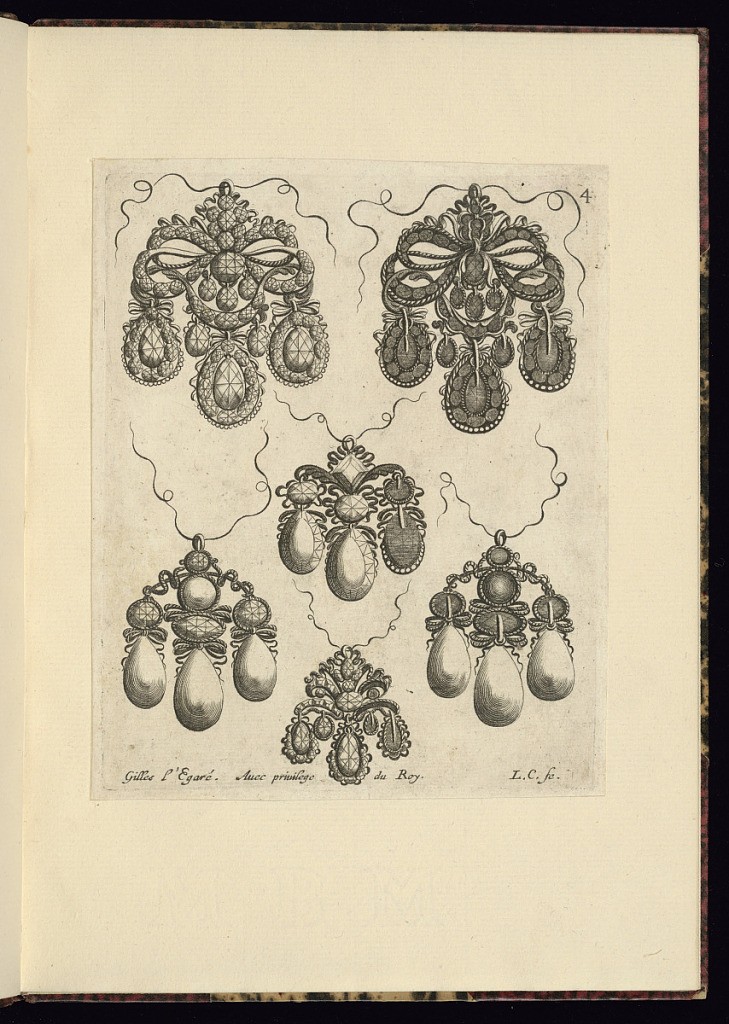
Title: Designs for Pendants
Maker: Gilles Légaré, French, 1617 – after 1685
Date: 1663
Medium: Engraving on paper
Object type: Print
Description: Six designs for jewelry pendants featuring gems, scrolling leaves, and ribbons. The plate is numbered and signed.